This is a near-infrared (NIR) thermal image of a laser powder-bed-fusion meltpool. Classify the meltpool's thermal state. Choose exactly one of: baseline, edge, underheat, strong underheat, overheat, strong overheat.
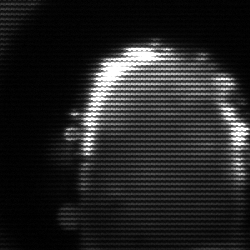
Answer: baseline